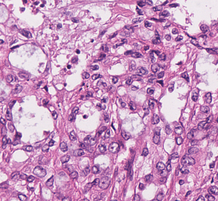
Tumor epithelial tissue: yes
Tumor-associated stroma tissue: yes
Normal tissue: no